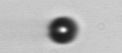
Label: bead